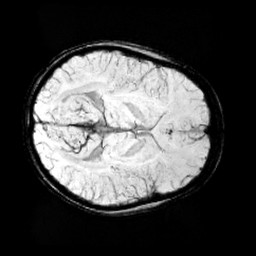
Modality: minIP
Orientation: axial
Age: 13
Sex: female
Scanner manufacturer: siemens
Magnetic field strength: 3 T
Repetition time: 0.027 s
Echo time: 0.02 s